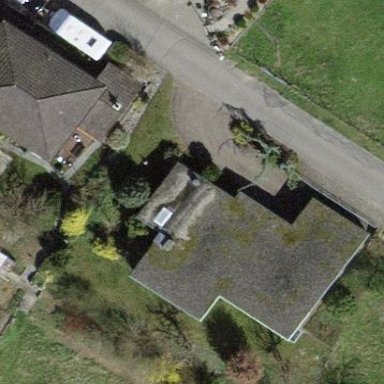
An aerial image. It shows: Building with flat roof.